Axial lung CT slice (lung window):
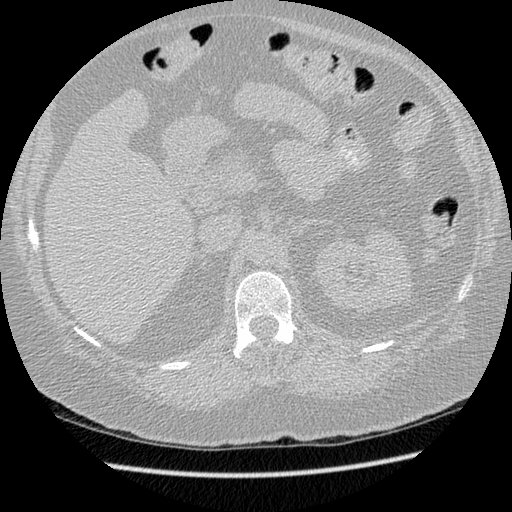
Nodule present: no